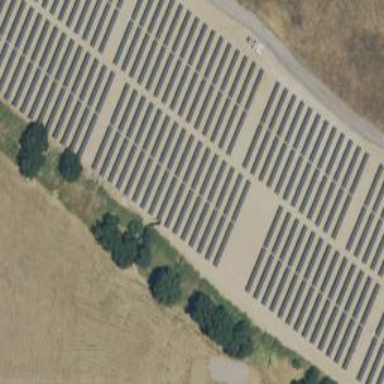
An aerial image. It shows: Solar power plant utilizing photovoltaic technology to generate electricity.